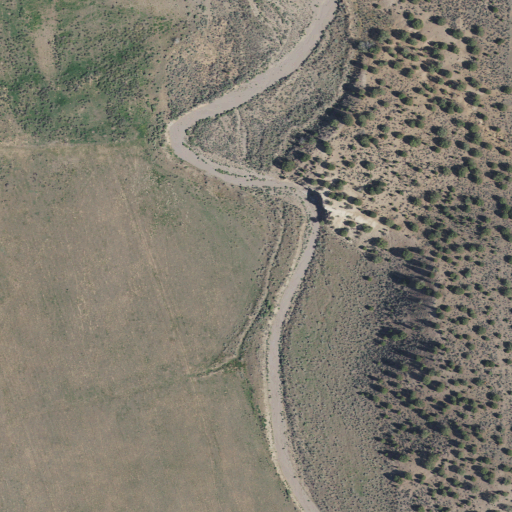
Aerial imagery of valley in Utah named Holt Canyon containing shrub, grassland, and evergreen forest